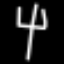
Label: fork